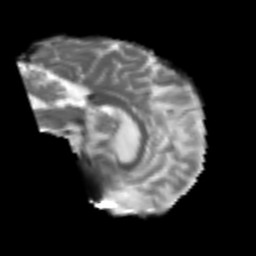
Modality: T2w
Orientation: sagittal
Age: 64
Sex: male
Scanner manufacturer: siemens
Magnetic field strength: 3 T
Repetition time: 4.999 s
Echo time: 0.07946 s